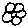
Label: flower